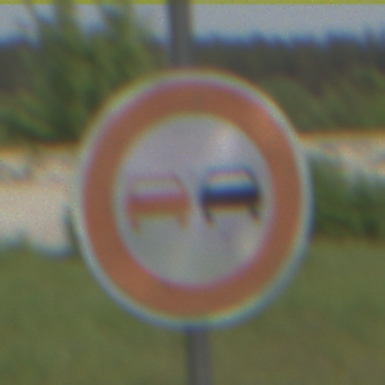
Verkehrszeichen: Ueberholverbot
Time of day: MorningAfternoon
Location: Outdoor (Nature)
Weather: PartlyCloudy
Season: NotSpecified
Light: Natural